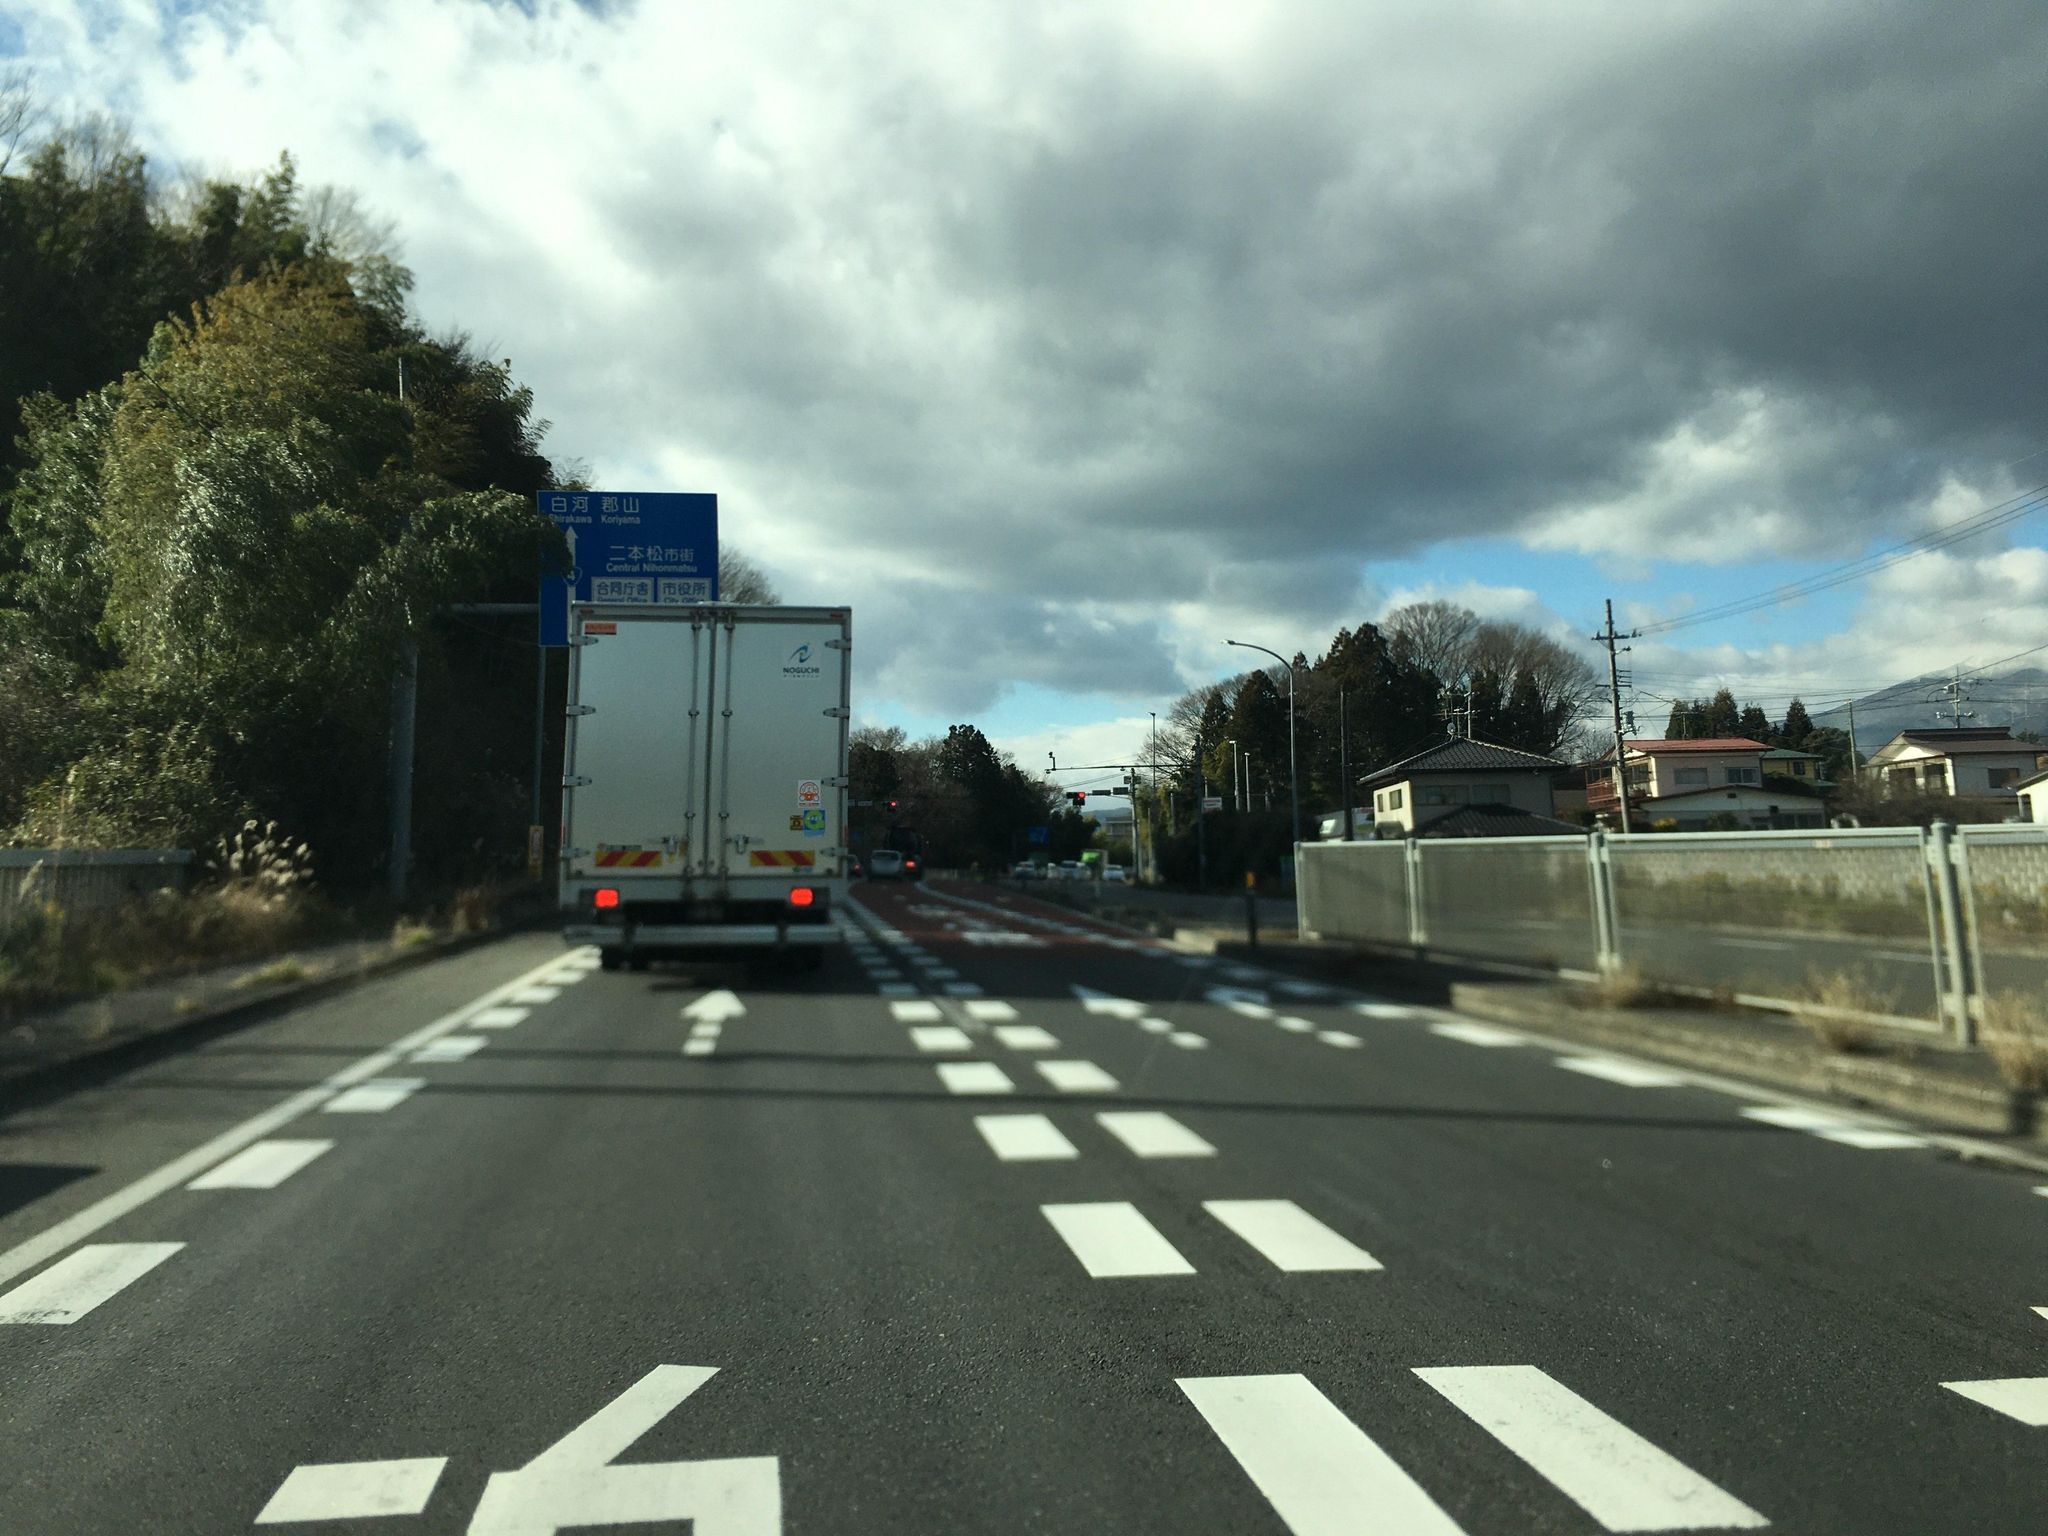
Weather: cloudy
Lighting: day
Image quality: good
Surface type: driving surface
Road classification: tertiary, unclassified
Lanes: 2.0
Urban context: suburban or peri-urban
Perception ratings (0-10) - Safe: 1.46, Lively: 1.83, Beautiful: 4.19, Boring: 7.06, Depressing: 7.67, Wealthy: 4.94